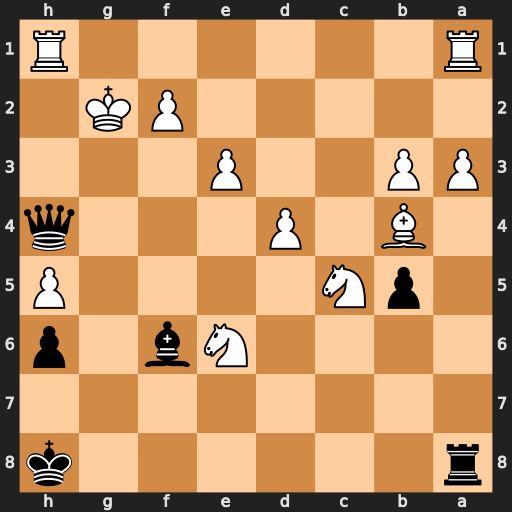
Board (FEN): r6k/8/4Nb1p/1pN4P/1B1P3q/PP2P3/5PK1/R6R
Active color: b
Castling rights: -
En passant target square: -
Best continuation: Rg8+ Kf1 Qxh1+